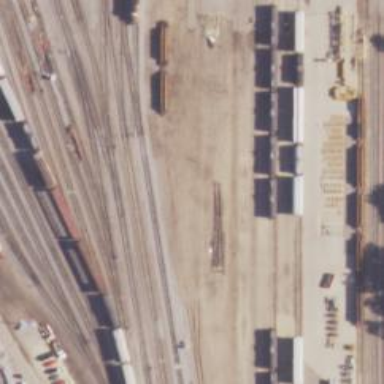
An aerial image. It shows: Railway yard.